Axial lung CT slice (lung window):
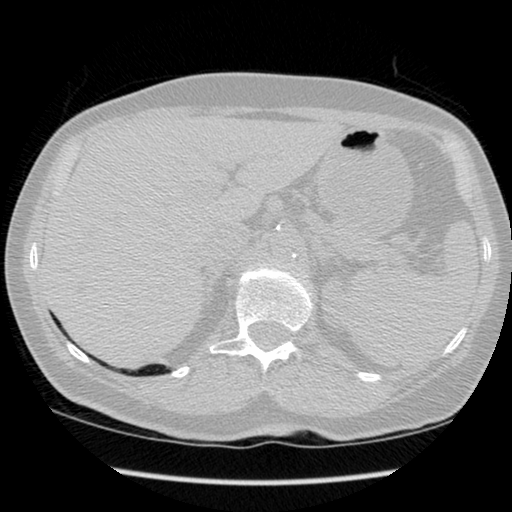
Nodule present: no